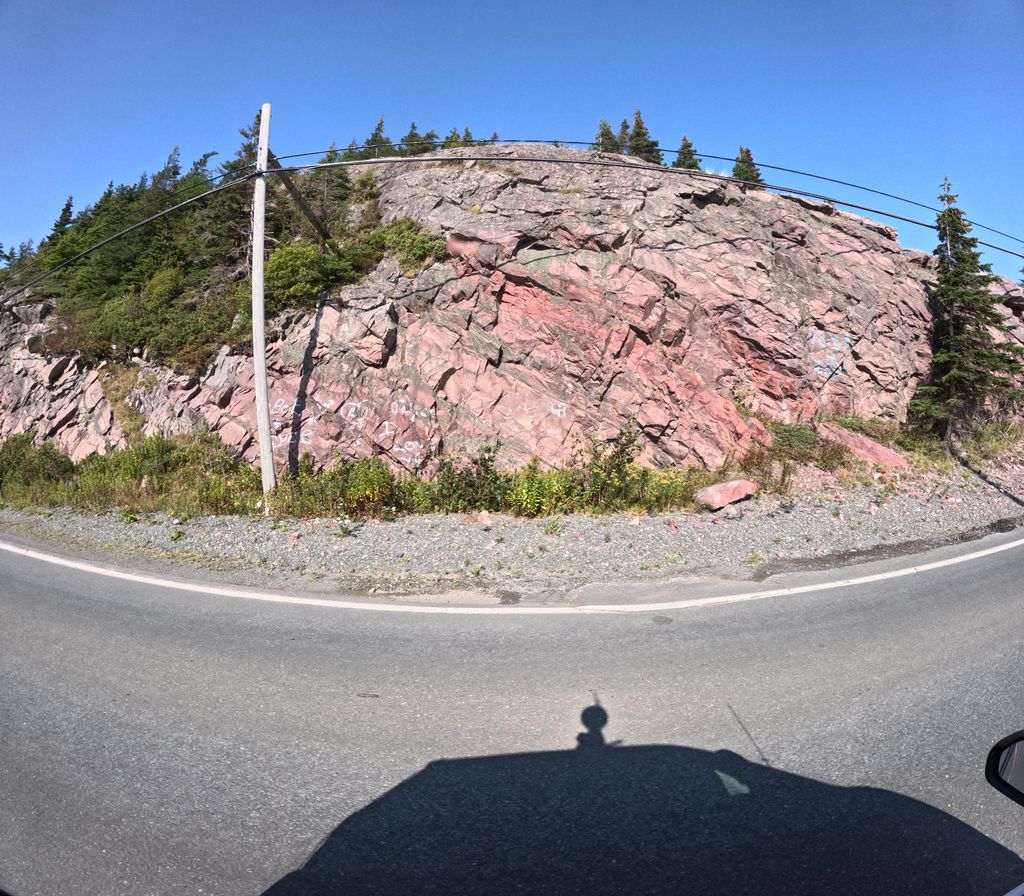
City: st_johns